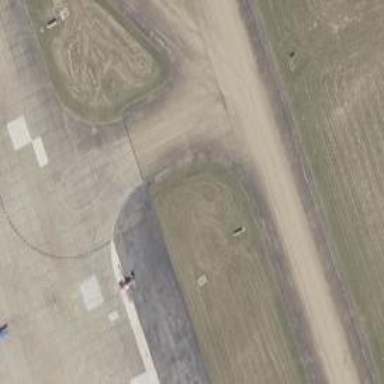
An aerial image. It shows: Image of taxiway at airport.